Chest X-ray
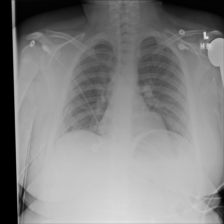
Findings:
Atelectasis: negative
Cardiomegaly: negative
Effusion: negative
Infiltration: negative
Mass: negative
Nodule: negative
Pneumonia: negative
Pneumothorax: negative
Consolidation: negative
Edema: negative
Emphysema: negative
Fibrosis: negative
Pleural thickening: negative
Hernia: negative